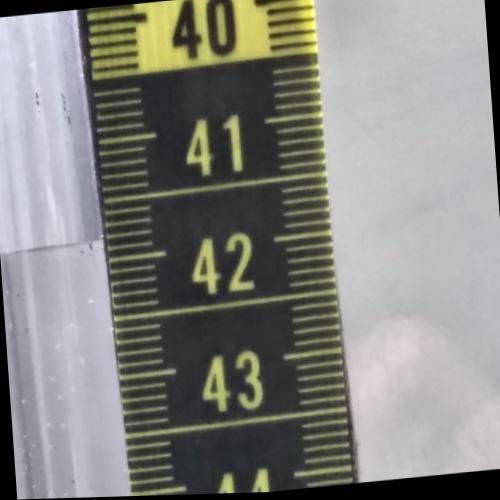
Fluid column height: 41.8 cm